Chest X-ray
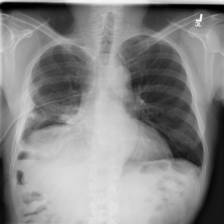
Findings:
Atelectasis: negative
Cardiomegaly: negative
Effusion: negative
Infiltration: negative
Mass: negative
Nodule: negative
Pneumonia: negative
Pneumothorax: negative
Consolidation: negative
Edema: negative
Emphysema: negative
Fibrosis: negative
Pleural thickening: negative
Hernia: negative